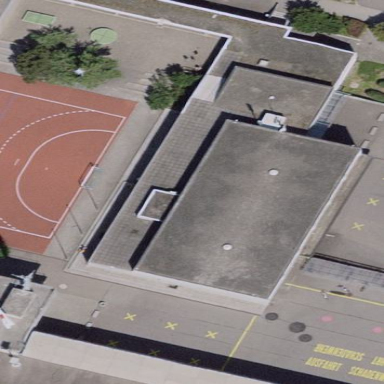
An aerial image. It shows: School building.